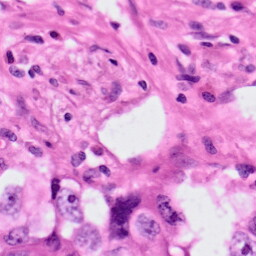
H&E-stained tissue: Lung